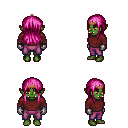
a pixel art fantasy rpg character, female body template, orc, green skin, maroon long-sleeve shirt, magenta pants, pink unkempt hairstyle, bronze tiara, metal gloves, four views (front, back, left, right), 2x2 character sprite sheet, small pixel art, hard edges, no anti-aliasing